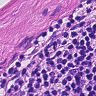
Metastatic tissue present: no